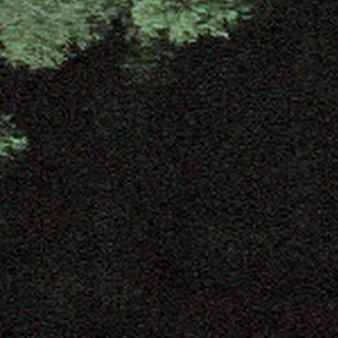
Label: other